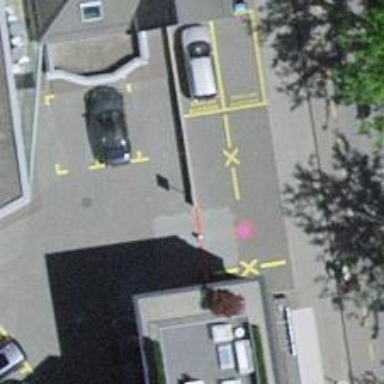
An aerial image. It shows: Rising bollard is in place as barrier.